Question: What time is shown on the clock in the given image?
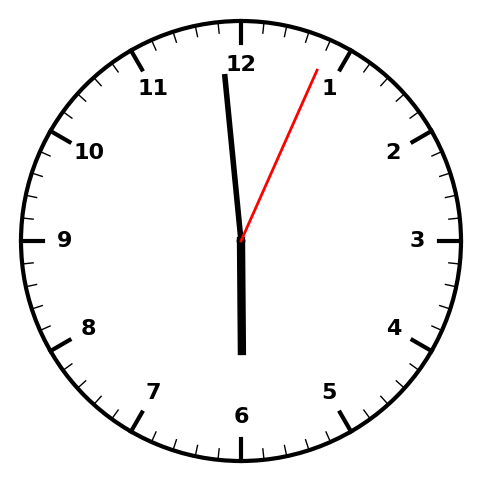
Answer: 05:59:04